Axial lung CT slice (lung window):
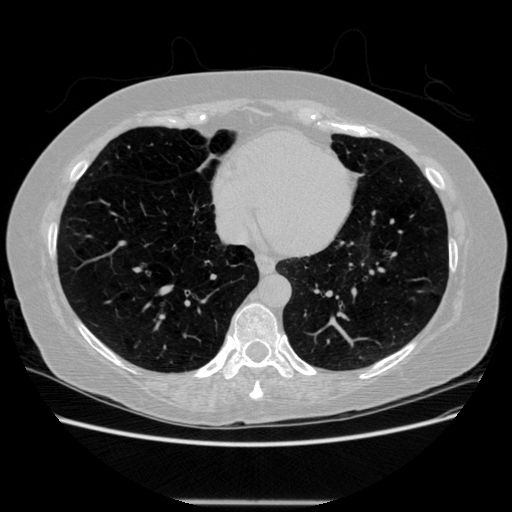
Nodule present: no